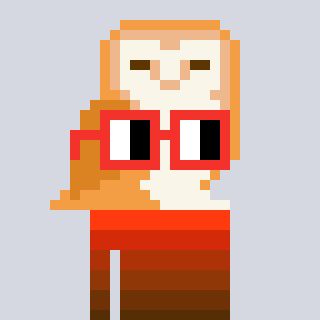
a pixel art character with square red glasses, a owl-shaped head and a peachy-colored body on a cool background